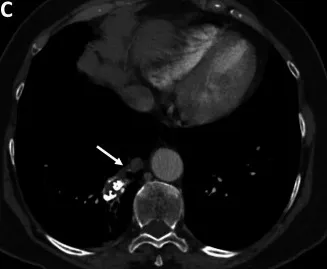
A follow-up CTA performed 56 months after the intervention. Soft tissue window, and . A significant decrease in pulmonary sequestration size is observed, from 77 x 40 mm in 2016 to 28 x 18 mm in 2021 (white arrows in A and C).
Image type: radiology (ct)